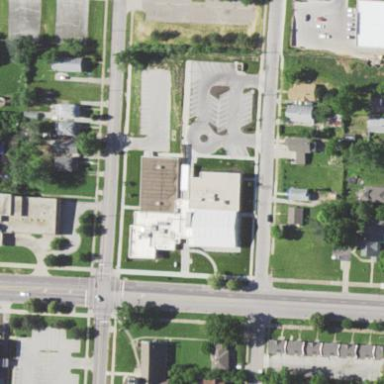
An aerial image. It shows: Community center building.